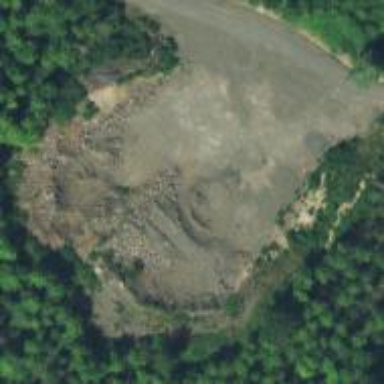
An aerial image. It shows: Quarry area.